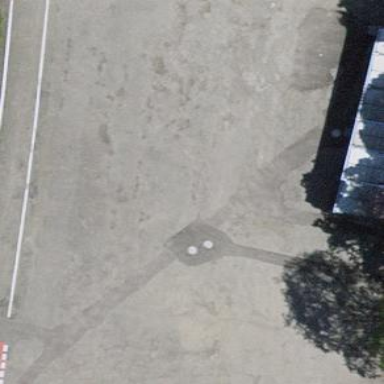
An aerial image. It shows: Parking area with surface.